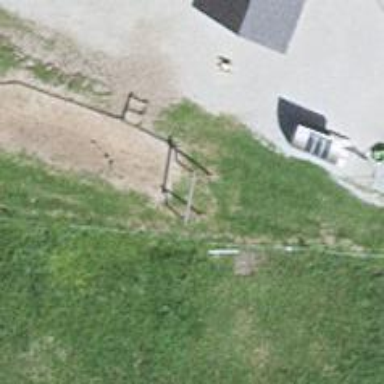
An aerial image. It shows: Playground featuring zipwire.